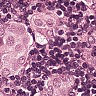
Metastatic tissue present: yes